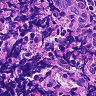
Metastatic tissue present: no